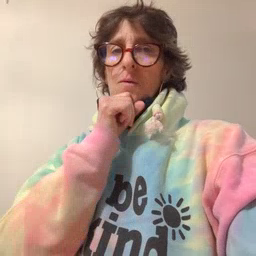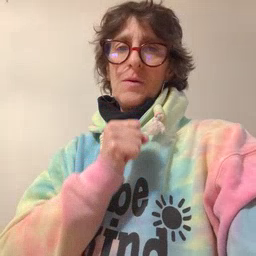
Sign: old